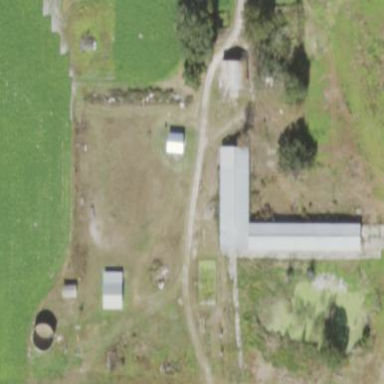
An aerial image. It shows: Dairy farmyard.